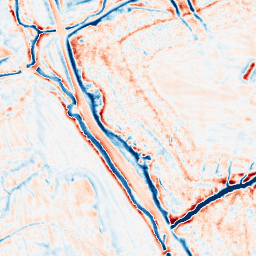
Category: edge_preserving
Decomposition family: bilateral
Decomposition parameters: d: 15
sigma_color: 50
sigma_space: 75
Upsampling method: quadratic
Upsampling parameters: scale: 4
Upsampling scale: 4